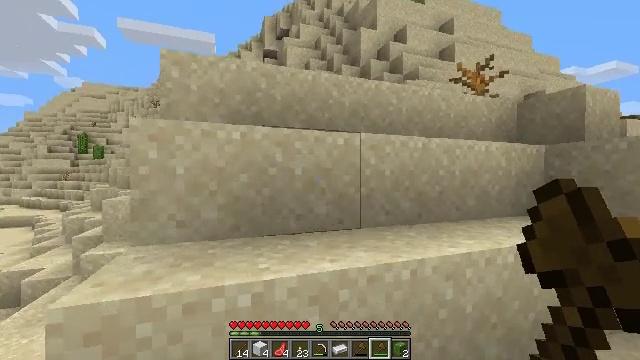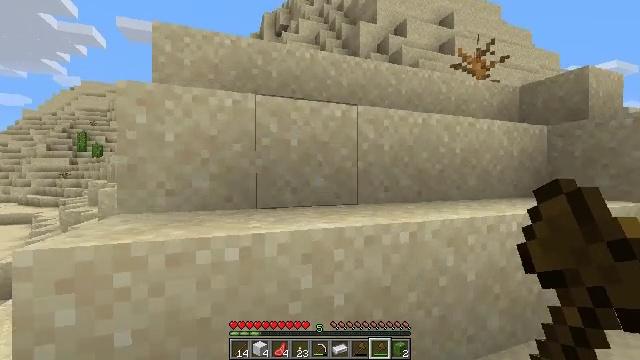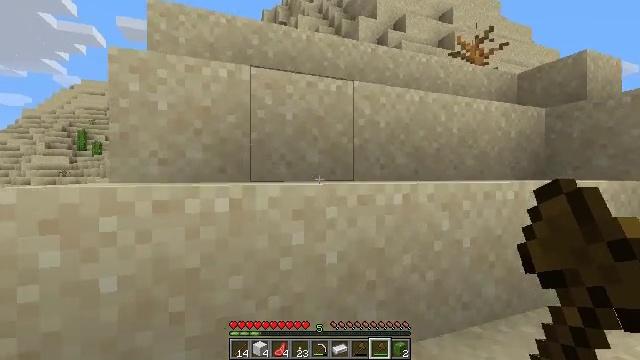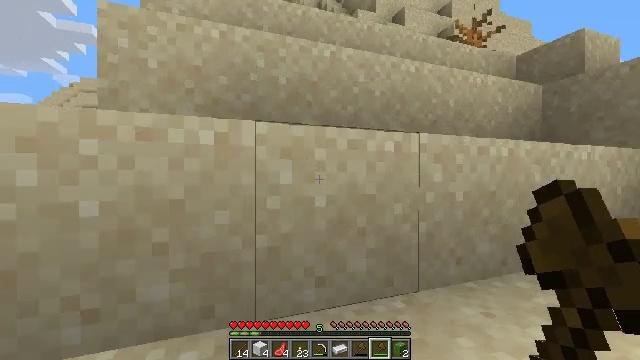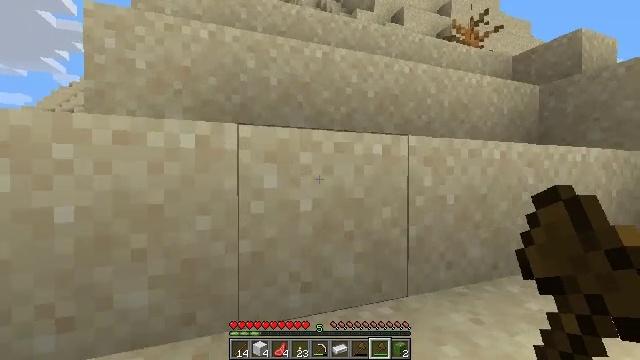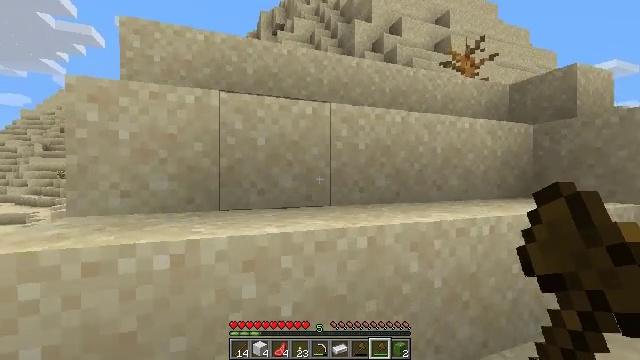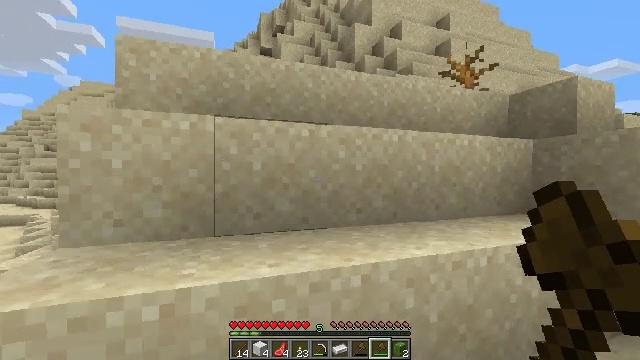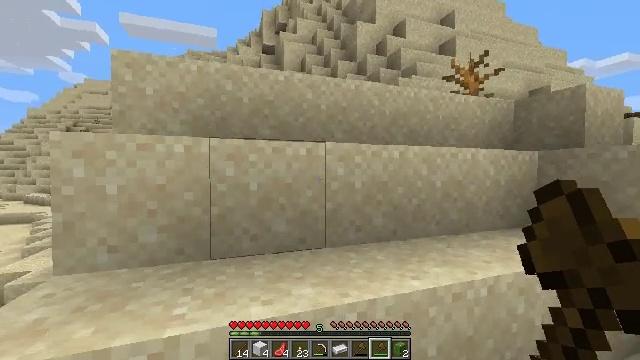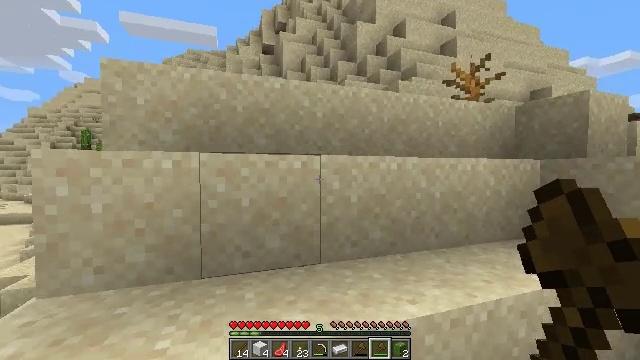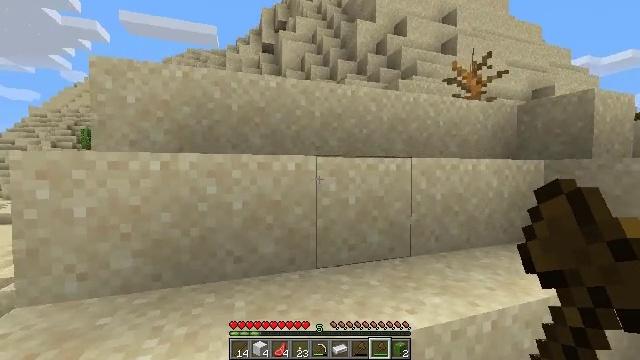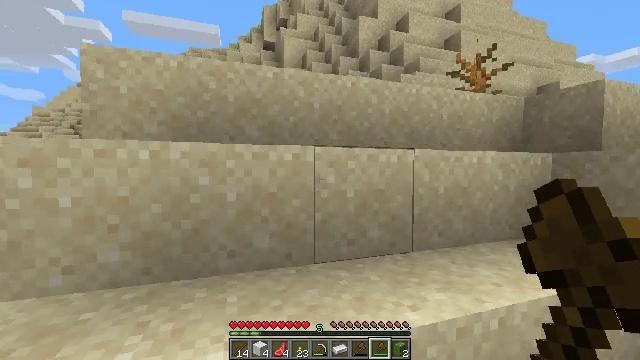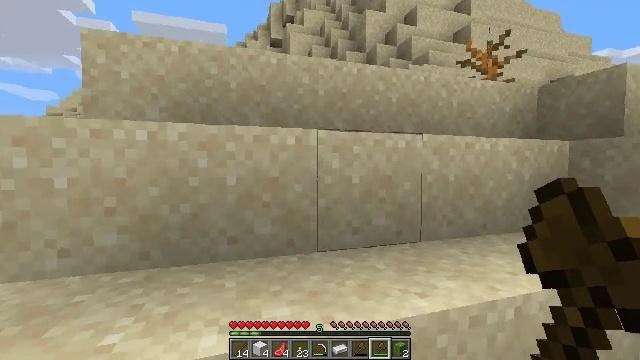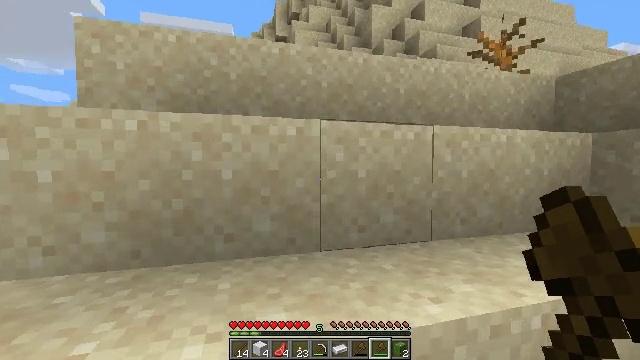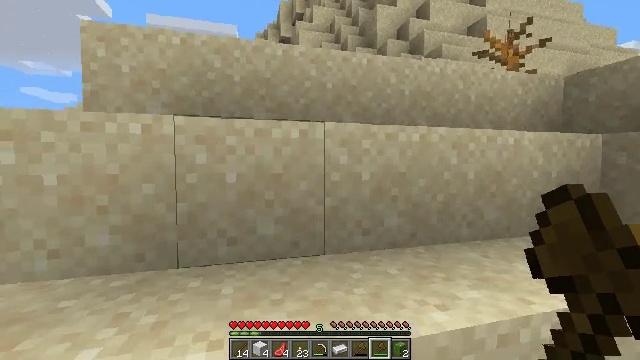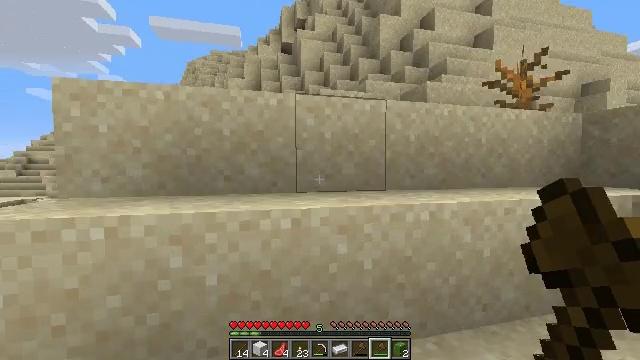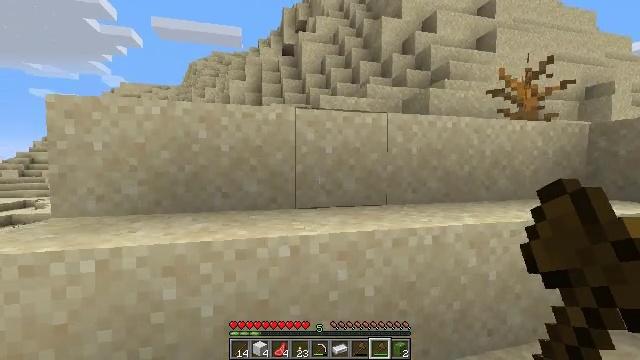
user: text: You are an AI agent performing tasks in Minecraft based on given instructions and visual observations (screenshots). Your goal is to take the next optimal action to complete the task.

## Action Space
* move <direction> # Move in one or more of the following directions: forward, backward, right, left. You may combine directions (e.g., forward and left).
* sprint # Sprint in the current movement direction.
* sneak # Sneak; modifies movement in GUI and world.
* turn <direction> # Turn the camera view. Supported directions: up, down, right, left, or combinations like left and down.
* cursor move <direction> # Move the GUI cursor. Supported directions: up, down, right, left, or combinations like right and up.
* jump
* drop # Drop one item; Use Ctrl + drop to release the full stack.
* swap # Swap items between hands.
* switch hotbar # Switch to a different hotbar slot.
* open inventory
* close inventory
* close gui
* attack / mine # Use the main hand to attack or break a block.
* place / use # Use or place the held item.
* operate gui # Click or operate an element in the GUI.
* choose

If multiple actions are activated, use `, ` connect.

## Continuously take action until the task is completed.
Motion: motion action
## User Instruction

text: Mine sand by the water.
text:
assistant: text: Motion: move forward
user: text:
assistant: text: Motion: move forward
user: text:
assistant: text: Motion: move forward
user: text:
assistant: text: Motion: move forward, jump
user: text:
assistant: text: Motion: move forward, jump
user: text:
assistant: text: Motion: move forward, jump
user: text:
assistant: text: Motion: move forward, jump
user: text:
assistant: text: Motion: move forward
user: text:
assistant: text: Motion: move forward
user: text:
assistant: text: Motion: move forward
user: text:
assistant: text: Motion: move forward, turn left
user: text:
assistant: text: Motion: move forward, turn left
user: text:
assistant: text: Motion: move forward, jump
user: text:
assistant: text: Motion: move forward, jump
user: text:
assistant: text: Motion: move forward, jump
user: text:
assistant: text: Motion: move forward, jump
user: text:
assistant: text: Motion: move forward
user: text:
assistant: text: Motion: move forward
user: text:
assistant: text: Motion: move forward
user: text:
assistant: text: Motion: move forward
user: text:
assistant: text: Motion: move forward, jump
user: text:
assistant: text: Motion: move forward, jump
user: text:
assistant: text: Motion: move forward, jump
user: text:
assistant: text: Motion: move forward, jump
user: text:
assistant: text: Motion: move forward, jump
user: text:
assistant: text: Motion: move forward
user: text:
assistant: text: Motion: move forward
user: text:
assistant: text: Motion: move forward
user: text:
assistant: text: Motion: move forward
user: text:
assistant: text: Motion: move forward, turn right and down